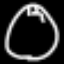
Label: clock